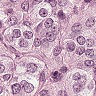
Metastatic tissue present: yes